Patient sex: F
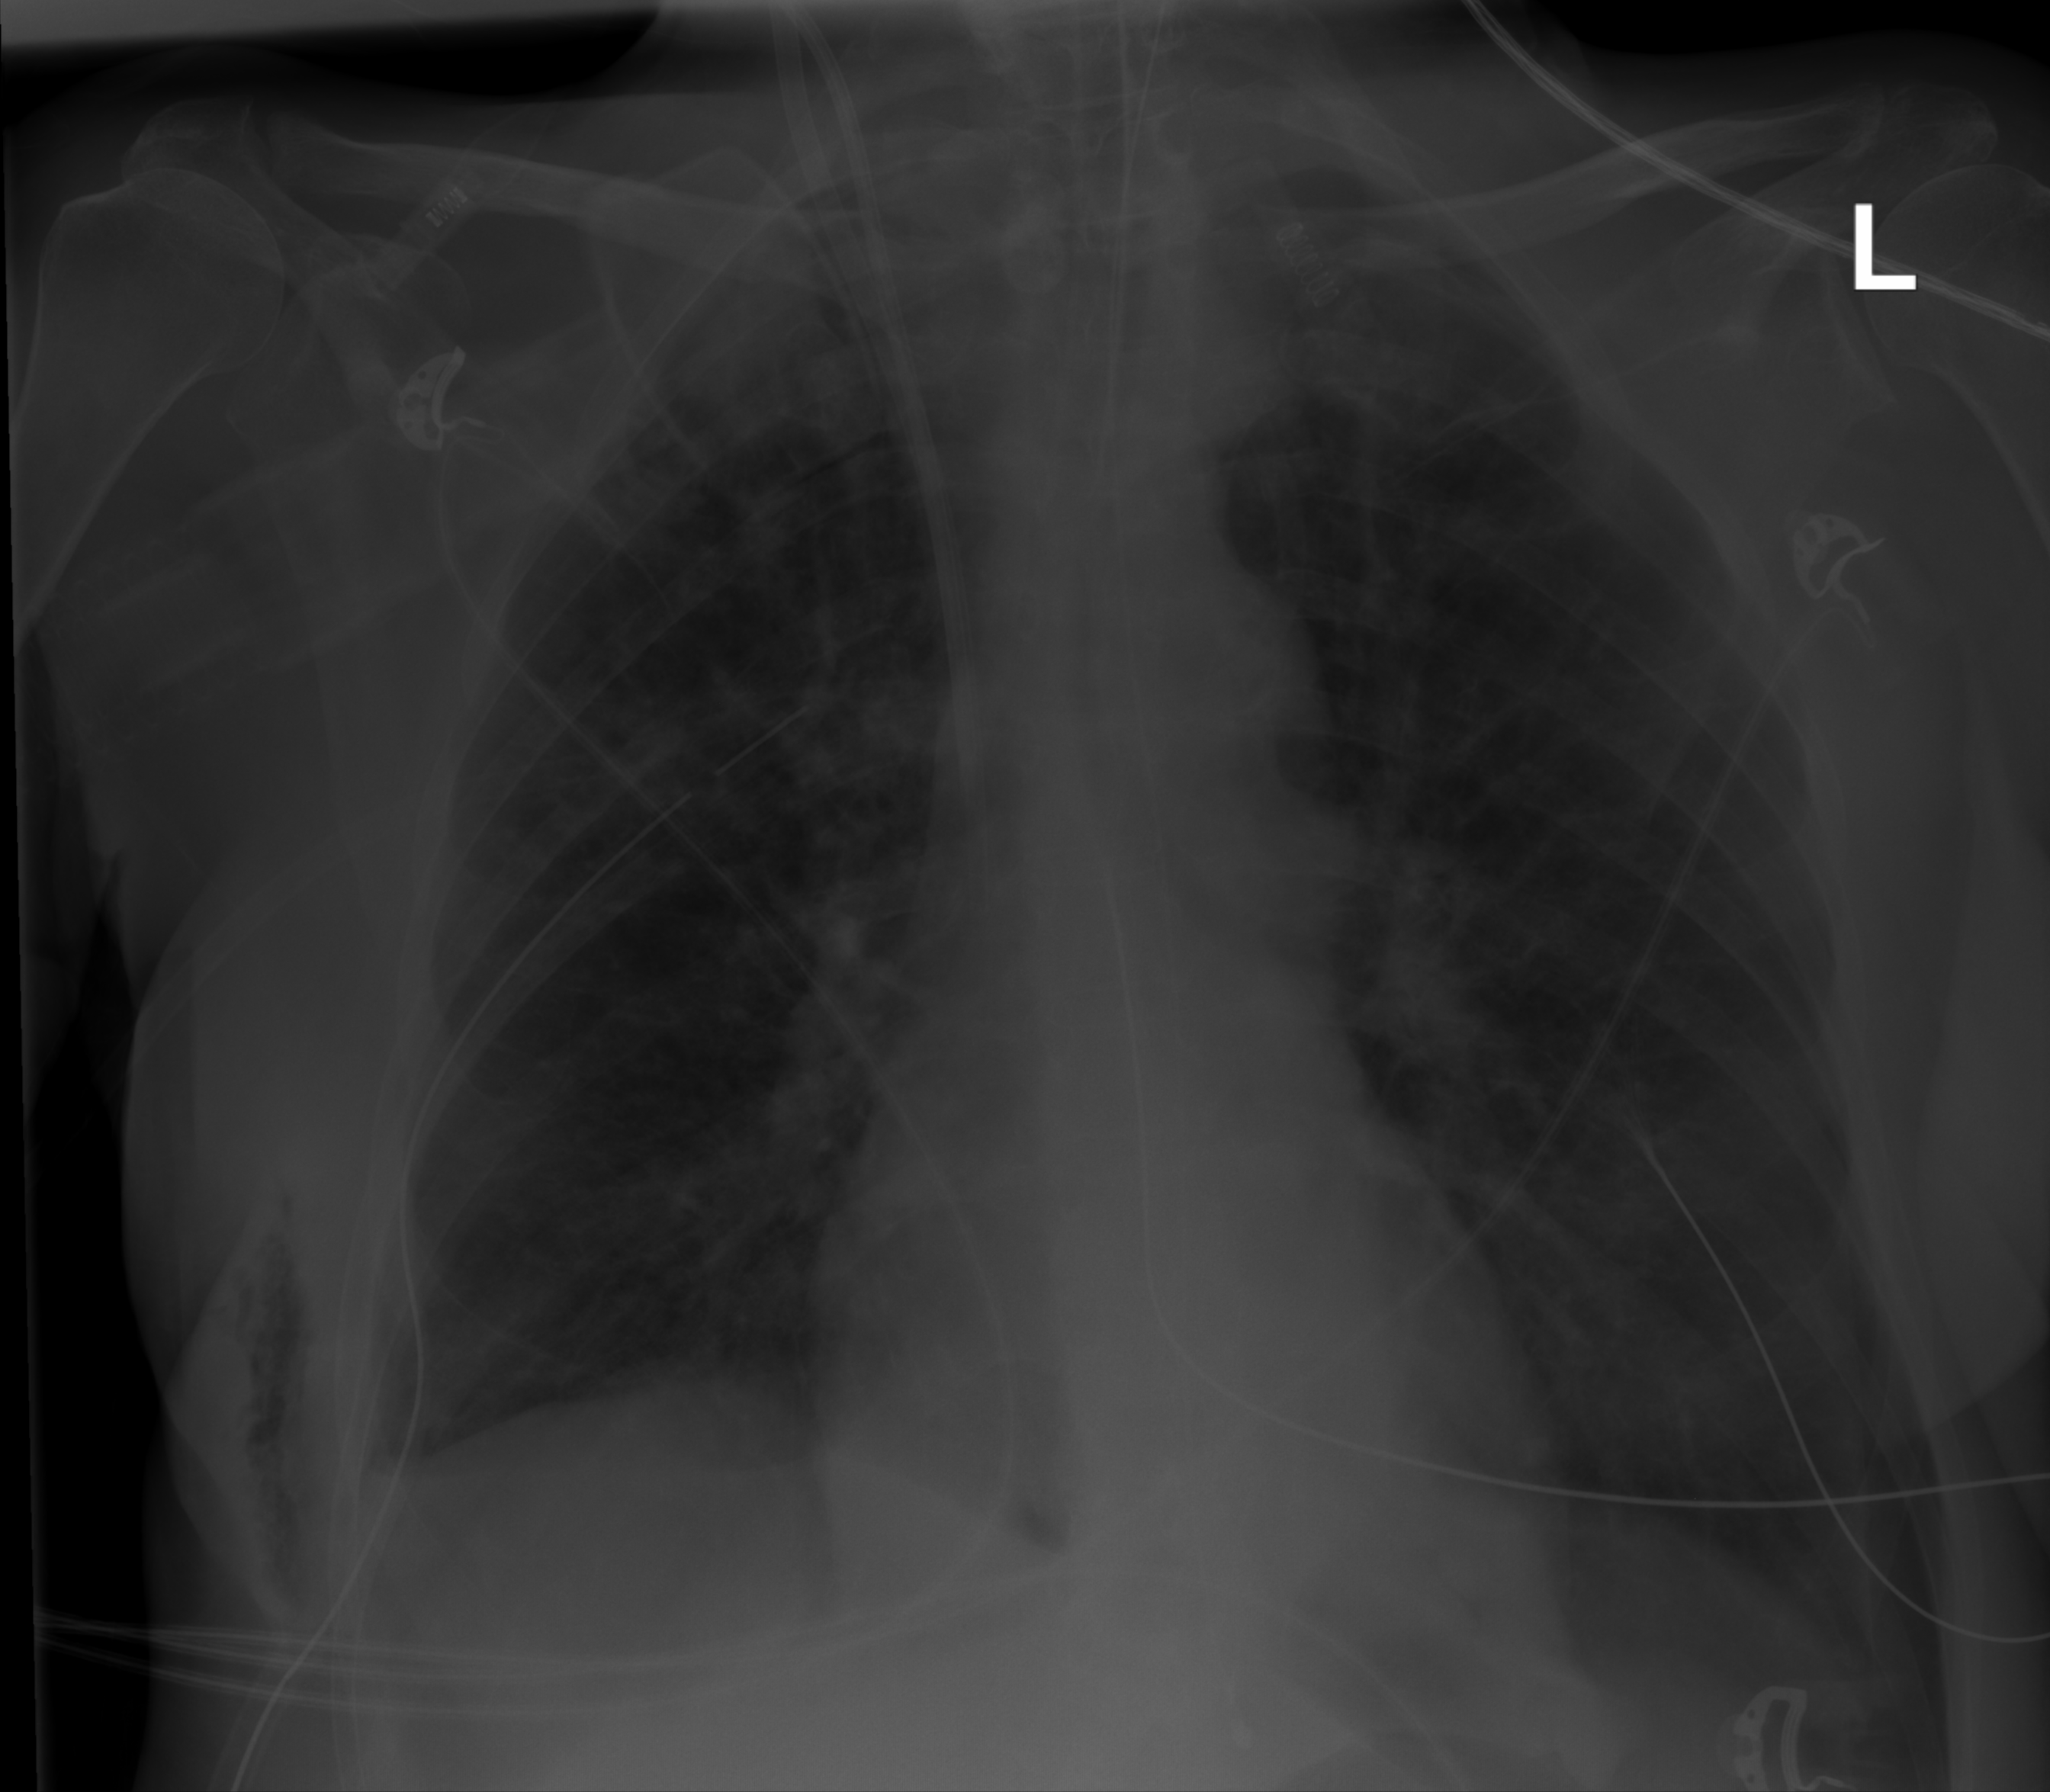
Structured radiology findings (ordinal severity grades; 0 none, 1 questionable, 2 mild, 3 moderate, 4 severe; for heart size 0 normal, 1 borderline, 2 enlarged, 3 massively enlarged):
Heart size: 0
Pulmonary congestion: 0
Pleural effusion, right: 1
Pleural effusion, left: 0
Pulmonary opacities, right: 1
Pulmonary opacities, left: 0
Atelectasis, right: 0
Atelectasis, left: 0